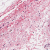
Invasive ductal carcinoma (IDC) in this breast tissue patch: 0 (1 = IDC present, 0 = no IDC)